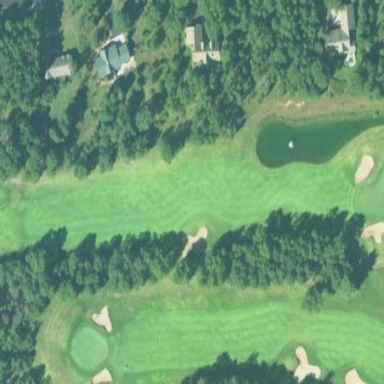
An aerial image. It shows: Grassy area designated as golf fairway.